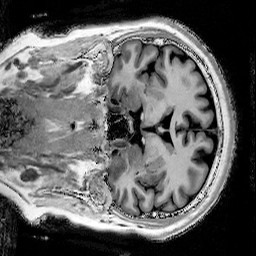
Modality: T1w
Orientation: coronal
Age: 63
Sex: male
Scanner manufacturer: siemens
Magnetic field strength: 3 T
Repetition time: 5 s
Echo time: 0.00298 s